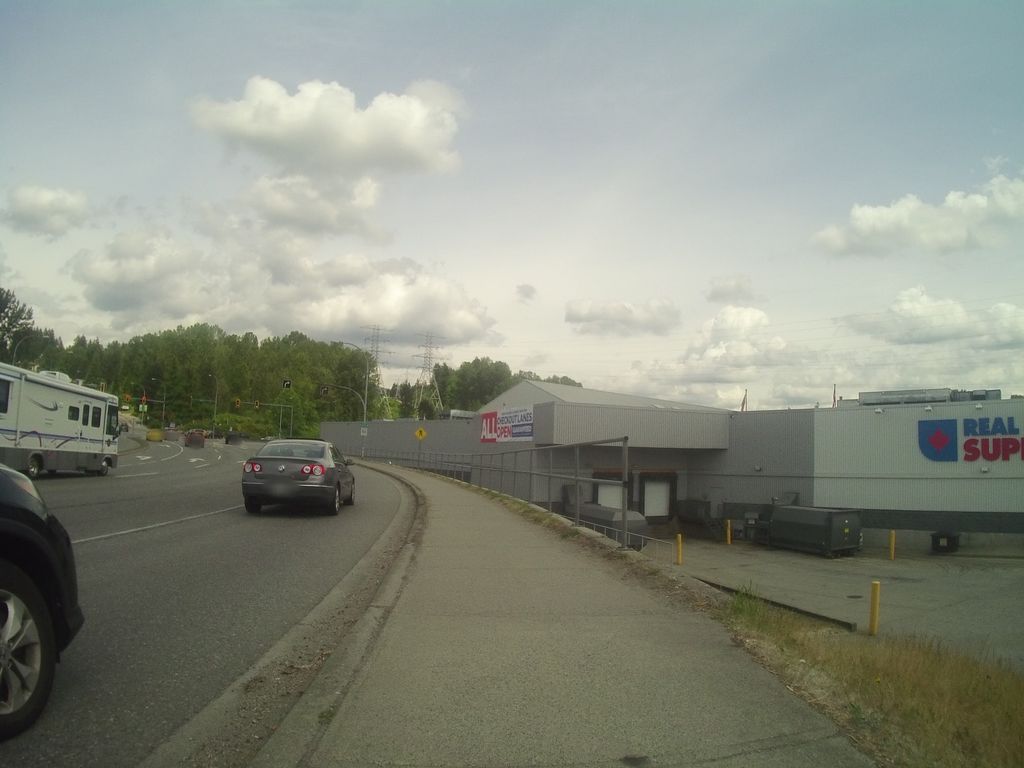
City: vancouver